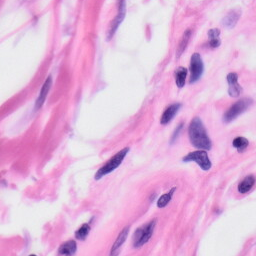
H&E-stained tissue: Skin